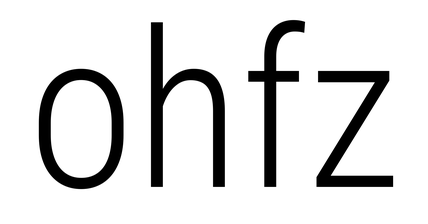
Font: Roboto_Condensed_Light